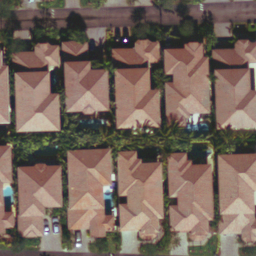
Label: residential